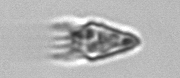
Label: Paratontonia_gracillima